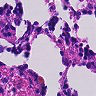
Metastatic tissue present: no